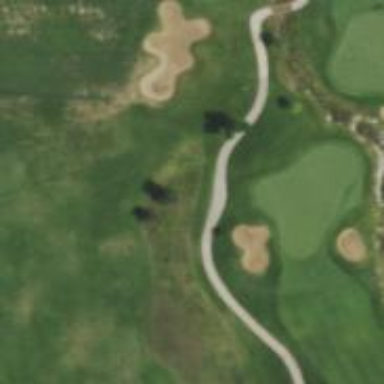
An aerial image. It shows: Path designated for golf carts.